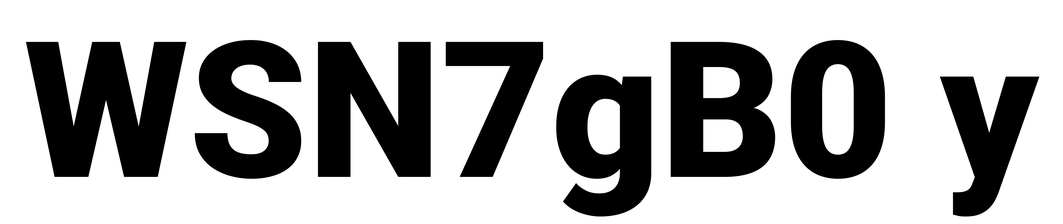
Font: Roboto_Black